Question: I want to alter the styling of some WPF tab headers. I would like to keep all the original styling of the tab headers, except for these three things -
1. Increase the height of the headers
2. Make the heights of each header the same. Normally the selected tab has a bigger height, I need the heights of both selected and unselected tabs to be the same.
3. Add a picture above the text on each header
Here is a before and after image of what I am looking to do -

Anyone know how to do this?
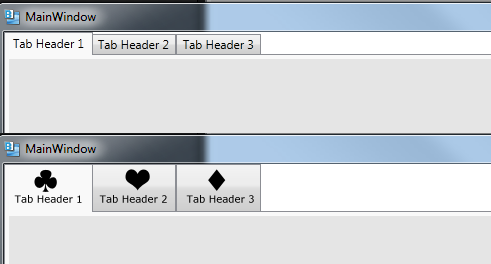
Answer: There you go, you can replace Stack panel with your nice images.
Update 1- in order to remove sizing effect when seelcting a tab you'll need to alter the 'TabItem' style (header template is too light for it). Just get a StyleSnooper (http://blog.wpfwonderland.com/2007/01/02/wpf-tools-stylesnooper/) open it with VS2010 recompile it for .NET4, launch, navigate to 'TabItem' and search for:
---
'''
<Setter Property="FrameworkElement.Margin">
<Setter.Value>
<Thickness>
2,2,2,2</Thickness>
</Setter.Value>
</Setter>
<Setter Property="FrameworkElement.Margin" TargetName="Content">
<Setter.Value>
<Thickness>
2,2,2,2</Thickness>
</Setter.Value>
'''
##
margins are the values you want to change to fix your 2. Then just put the modified version into the resources, so the app can pick it up. The style contains a lot of handy stuff you can tweak.
---
'''
<Window x:Class="Immutables.MainWindow"
xmlns="http://schemas.microsoft.com/winfx/2006/xaml/presentation"
xmlns:x="http://schemas.microsoft.com/winfx/2006/xaml"
Title="MainWindow" Height="350" Width="525">
<Grid>
<TabControl TabStripPlacement="Left" x:Name="AreasTabControl" Margin="1">
<TabItem x:Name="AttributesTab">
<TabItem.HeaderTemplate>
<DataTemplate>
<Grid Width="100" Height="40">
<Border BorderThickness="1" BorderBrush="Gray" HorizontalAlignment="Left" VerticalAlignment="Top">
<StackPanel Orientation="Horizontal">
<Rectangle VerticalAlignment="Top"
Width="5" Height="5" Fill="White" />
<Rectangle VerticalAlignment="Top"
Width="5" Height="5" Fill="Blue" />
<Rectangle VerticalAlignment="Top"
Width="5" Height="5" Fill="Red" />
</StackPanel>
</Border>
<TextBlock Margin="0,20,0,0">Go Russia!</TextBlock>
</Grid>
</DataTemplate>
</TabItem.HeaderTemplate>
</TabItem>
</TabControl>
</Grid>
</Window>
'''